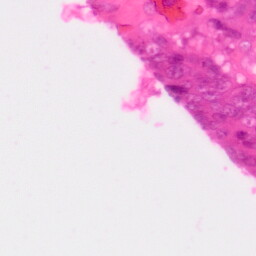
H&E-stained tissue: Colon